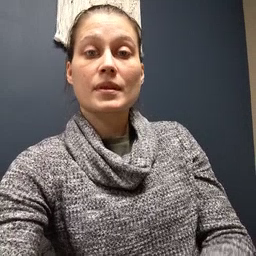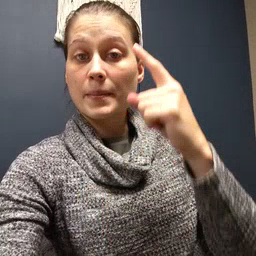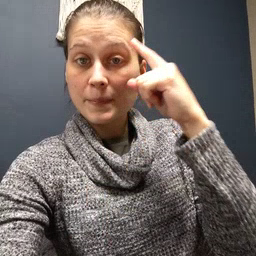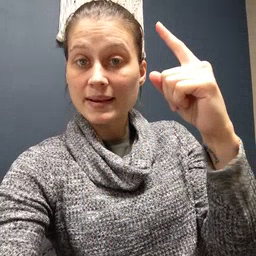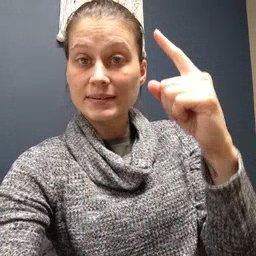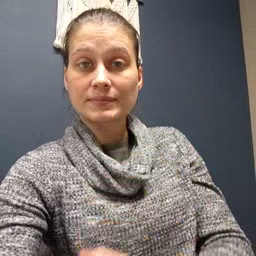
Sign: penny